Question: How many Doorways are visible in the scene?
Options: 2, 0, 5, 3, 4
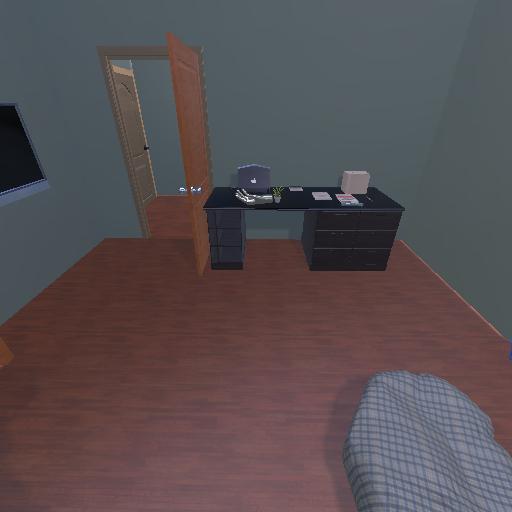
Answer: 2